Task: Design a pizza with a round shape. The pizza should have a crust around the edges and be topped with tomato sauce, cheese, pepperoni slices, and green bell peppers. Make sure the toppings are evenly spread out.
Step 3:
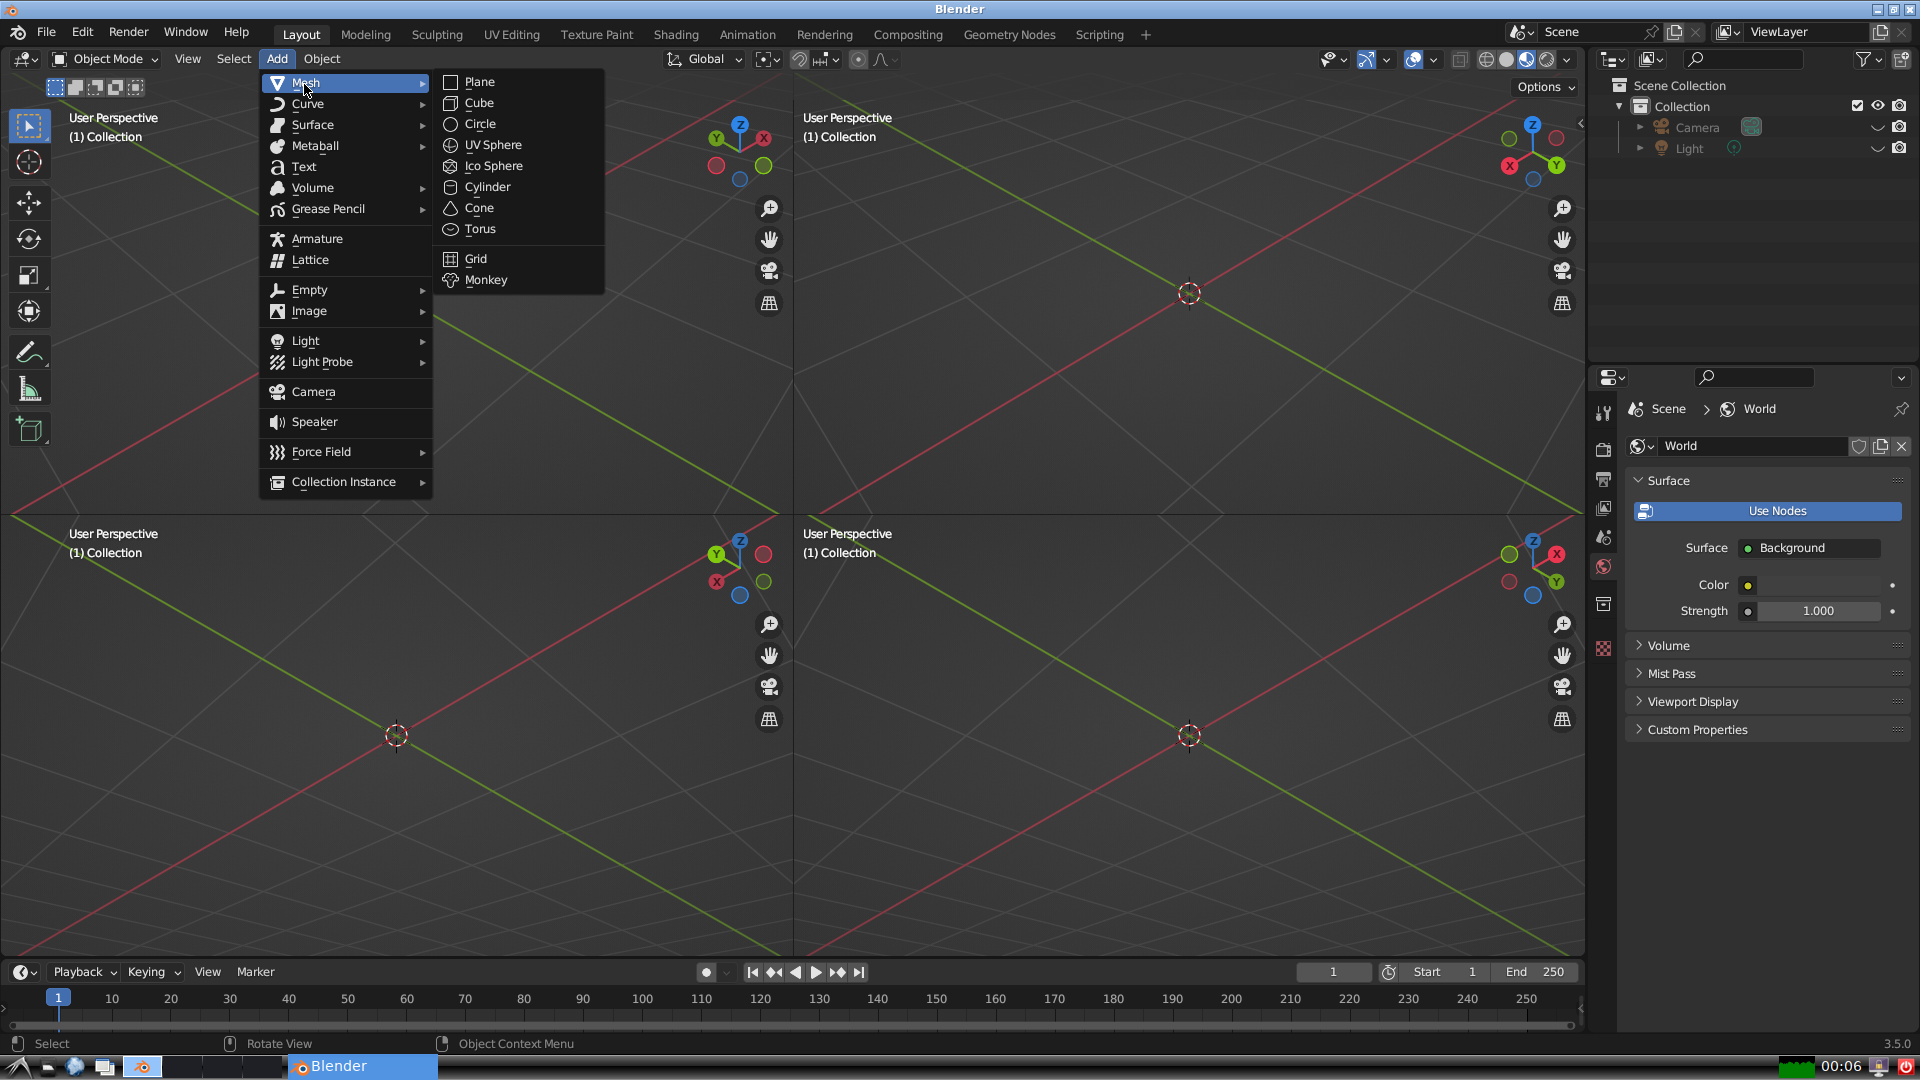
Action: {"mouse_move": [499, 187]}